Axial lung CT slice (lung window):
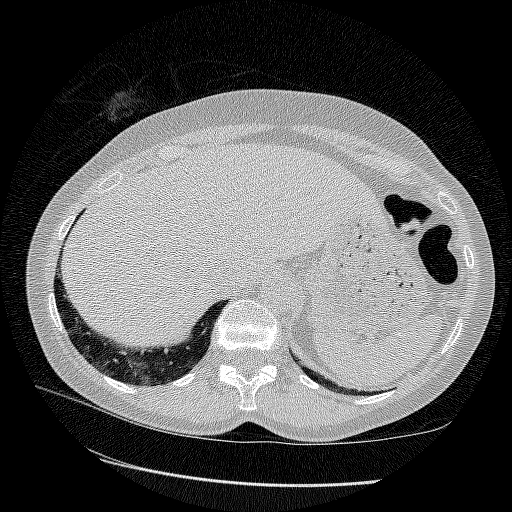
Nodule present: no